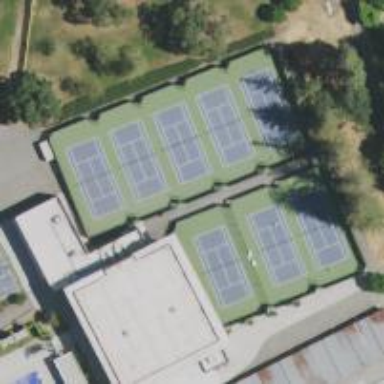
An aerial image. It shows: Tennis court on pitch designated for leisure land.